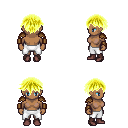
a pixel art fantasy rpg character, female body template, human, dark skin, leather shoulder armor, white pants, gold short bangs hairstyle, leather bracers, maroon shoes, four views (front, back, left, right), 2x2 character sprite sheet, small pixel art, hard edges, no anti-aliasing